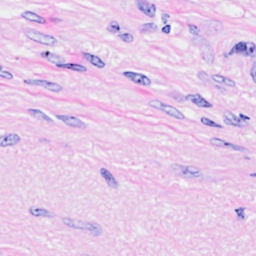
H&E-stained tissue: Breast